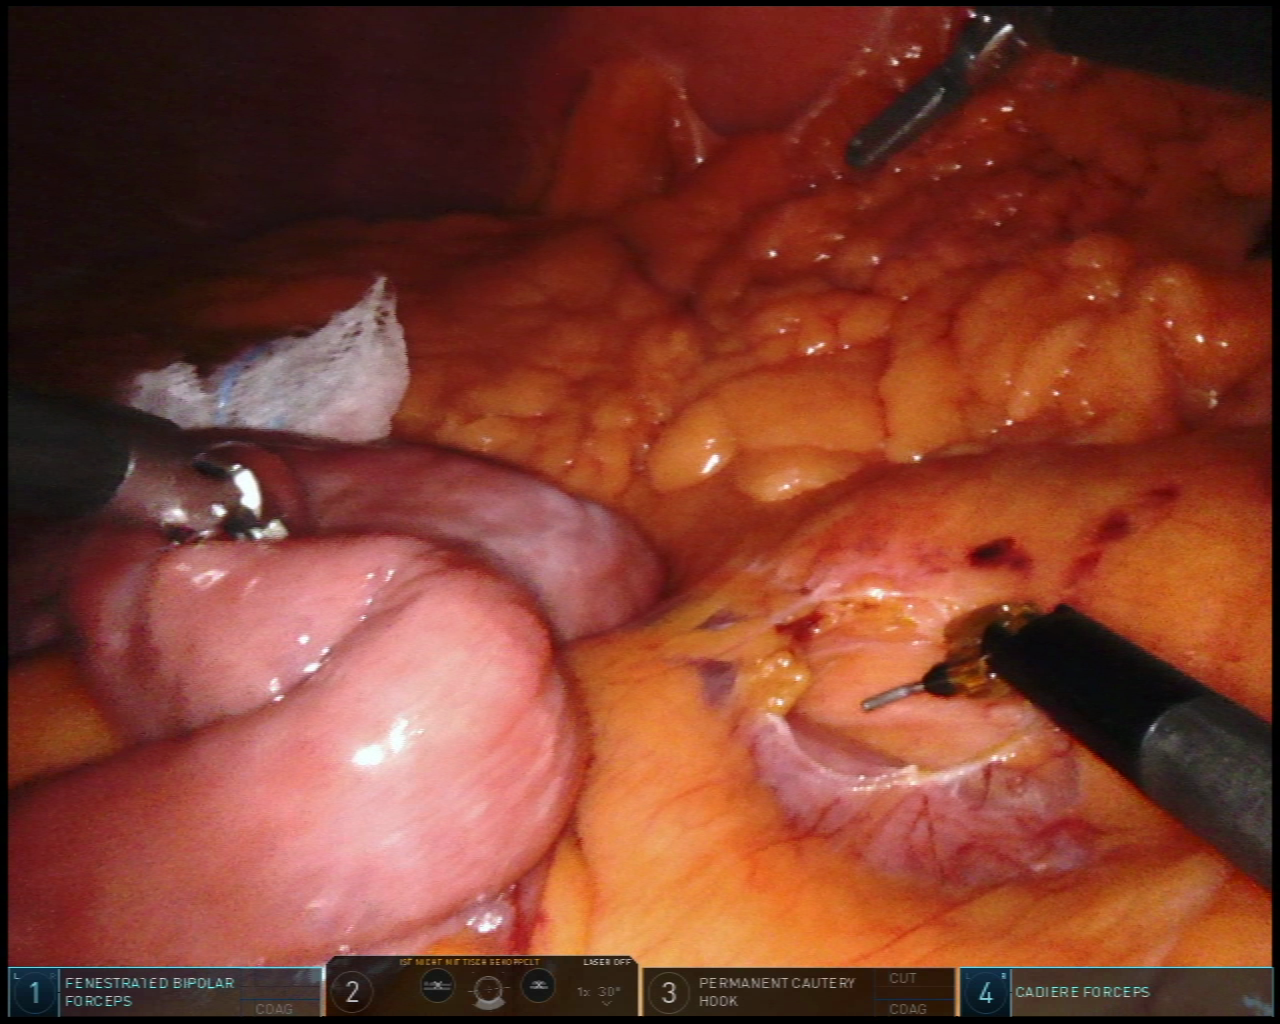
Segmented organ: small_intestine
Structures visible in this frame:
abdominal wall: yes
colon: yes
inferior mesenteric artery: no
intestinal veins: no
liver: no
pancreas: no
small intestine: yes
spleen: no
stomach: no
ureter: no
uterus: no
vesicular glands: no